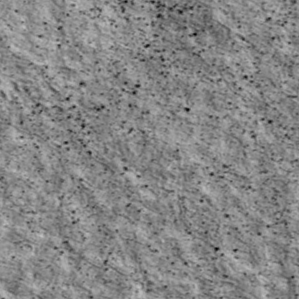
Label: non_frost